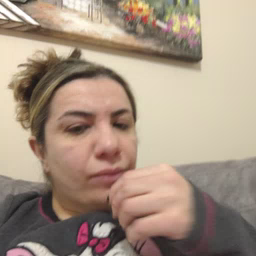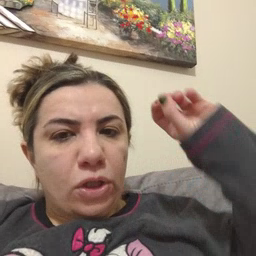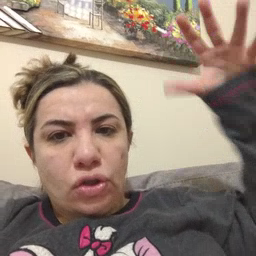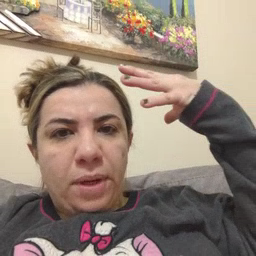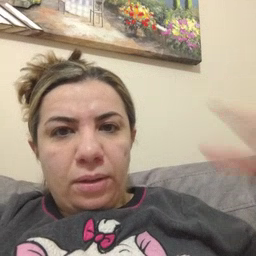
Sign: sun